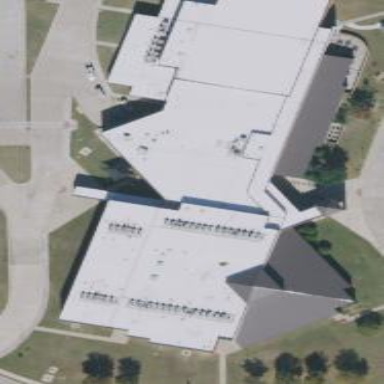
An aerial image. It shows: School building.